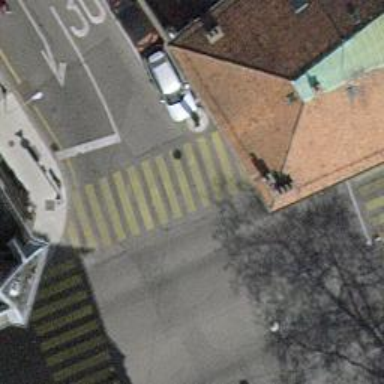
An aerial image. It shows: Crossing with traffic signals.